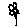
Label: flower